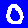
Digit: 0